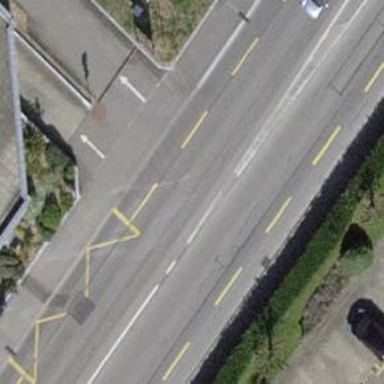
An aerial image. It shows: Asphalt sidewalk that serves as public transport platform.